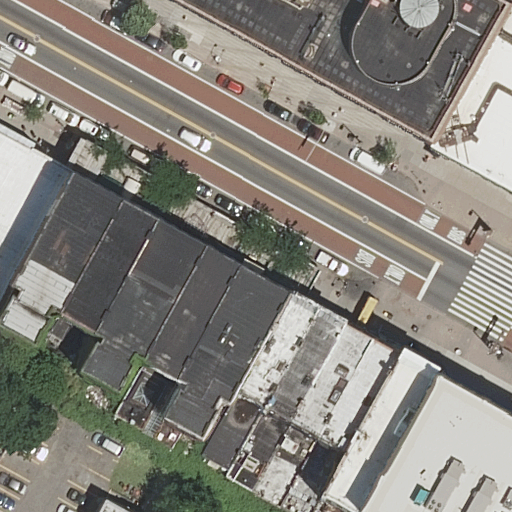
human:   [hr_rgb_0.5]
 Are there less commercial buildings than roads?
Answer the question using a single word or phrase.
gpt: yes

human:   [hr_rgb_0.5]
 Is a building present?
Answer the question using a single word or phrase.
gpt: yes

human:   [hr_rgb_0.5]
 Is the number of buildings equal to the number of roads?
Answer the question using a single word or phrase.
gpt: no

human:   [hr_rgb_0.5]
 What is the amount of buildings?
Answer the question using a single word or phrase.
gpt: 16

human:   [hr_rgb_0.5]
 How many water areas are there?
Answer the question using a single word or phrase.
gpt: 0

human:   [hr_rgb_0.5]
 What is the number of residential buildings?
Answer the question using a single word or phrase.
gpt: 16

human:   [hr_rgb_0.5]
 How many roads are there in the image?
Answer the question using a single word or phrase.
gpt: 2

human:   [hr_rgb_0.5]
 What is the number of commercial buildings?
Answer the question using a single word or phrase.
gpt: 0

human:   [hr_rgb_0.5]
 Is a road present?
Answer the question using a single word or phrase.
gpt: yes

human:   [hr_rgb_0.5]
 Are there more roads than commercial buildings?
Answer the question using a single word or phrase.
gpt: yes

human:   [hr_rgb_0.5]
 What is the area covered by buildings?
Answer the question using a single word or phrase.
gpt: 4930m2

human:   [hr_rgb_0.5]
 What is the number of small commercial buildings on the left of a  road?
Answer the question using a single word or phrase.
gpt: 0

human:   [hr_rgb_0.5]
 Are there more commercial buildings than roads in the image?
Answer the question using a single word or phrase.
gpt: no

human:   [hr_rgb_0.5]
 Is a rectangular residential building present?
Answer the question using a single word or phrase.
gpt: yes

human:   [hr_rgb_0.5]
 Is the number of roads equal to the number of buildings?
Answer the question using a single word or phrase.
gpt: no

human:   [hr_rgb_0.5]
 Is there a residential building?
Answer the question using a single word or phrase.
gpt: yes

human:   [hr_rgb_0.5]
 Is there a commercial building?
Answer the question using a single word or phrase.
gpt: no

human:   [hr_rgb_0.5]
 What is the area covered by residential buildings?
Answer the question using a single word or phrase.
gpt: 4930m2

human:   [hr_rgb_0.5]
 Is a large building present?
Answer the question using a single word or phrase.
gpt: yes

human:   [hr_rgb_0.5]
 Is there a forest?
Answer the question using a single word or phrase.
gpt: no

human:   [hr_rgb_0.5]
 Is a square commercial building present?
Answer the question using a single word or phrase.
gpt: no

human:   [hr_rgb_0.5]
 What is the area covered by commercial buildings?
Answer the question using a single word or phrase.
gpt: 0m2

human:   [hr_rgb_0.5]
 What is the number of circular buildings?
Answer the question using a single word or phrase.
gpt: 0

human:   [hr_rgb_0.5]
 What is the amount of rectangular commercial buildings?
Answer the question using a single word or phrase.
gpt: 0

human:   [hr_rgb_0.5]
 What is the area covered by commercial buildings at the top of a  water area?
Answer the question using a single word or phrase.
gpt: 0m2

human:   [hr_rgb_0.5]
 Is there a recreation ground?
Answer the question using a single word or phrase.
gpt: no

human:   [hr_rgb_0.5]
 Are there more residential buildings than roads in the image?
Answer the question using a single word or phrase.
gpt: yes

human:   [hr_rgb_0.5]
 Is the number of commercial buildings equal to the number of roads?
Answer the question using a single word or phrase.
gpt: no

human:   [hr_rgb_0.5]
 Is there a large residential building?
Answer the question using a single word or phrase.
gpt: yes

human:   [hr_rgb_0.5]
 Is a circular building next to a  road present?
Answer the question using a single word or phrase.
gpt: no

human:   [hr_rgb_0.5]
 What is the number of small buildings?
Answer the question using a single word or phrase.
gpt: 2

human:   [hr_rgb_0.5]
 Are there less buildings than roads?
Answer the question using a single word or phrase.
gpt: no

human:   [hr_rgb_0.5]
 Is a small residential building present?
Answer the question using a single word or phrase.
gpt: yes

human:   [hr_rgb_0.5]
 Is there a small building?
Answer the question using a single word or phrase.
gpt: yes

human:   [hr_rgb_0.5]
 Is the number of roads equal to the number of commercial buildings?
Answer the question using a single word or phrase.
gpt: no

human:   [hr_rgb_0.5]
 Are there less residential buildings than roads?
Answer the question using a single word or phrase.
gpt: no

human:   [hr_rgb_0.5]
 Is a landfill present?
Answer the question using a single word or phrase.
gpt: no

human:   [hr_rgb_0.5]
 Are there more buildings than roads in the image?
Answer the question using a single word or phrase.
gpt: yes

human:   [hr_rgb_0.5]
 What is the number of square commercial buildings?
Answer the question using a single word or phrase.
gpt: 0

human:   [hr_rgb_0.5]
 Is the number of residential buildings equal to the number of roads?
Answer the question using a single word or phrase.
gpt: no

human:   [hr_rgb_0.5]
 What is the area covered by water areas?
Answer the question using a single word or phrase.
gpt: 0m2

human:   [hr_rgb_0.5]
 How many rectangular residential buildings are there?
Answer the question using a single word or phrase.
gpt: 12

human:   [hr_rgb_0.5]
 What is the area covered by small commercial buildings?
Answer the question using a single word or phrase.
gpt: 0m2

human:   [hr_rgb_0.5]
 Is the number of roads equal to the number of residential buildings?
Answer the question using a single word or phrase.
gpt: no

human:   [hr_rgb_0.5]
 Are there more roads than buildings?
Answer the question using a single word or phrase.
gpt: no

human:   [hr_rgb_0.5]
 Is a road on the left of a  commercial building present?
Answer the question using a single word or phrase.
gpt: no

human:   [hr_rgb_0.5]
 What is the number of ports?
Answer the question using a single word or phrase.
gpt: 0

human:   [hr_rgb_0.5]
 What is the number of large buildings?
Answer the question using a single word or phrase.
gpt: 2

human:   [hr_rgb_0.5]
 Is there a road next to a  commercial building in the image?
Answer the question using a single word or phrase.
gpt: no

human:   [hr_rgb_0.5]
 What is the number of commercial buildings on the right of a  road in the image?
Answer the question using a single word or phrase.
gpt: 0

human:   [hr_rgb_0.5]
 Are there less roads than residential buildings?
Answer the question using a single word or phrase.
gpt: yes

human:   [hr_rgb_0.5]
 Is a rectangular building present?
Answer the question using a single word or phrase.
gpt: yes

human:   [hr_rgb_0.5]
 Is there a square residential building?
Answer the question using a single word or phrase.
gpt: no

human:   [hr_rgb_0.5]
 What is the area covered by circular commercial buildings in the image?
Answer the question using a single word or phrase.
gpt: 0m2

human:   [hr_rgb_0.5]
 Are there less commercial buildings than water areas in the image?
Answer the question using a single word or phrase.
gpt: no

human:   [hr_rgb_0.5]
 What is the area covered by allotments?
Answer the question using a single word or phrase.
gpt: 0m2

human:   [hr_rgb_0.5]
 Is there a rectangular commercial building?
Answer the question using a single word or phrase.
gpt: no

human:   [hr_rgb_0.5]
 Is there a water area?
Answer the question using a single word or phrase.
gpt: no

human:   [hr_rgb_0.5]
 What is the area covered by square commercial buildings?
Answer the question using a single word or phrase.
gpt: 0m2

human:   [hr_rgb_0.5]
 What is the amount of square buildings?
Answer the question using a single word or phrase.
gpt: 0

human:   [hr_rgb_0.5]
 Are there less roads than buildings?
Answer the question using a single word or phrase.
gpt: yes

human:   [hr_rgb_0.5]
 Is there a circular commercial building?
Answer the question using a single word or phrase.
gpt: no

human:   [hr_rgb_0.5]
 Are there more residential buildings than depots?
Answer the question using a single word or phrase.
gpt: yes

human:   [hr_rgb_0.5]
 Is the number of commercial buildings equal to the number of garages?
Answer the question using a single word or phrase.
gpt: yes